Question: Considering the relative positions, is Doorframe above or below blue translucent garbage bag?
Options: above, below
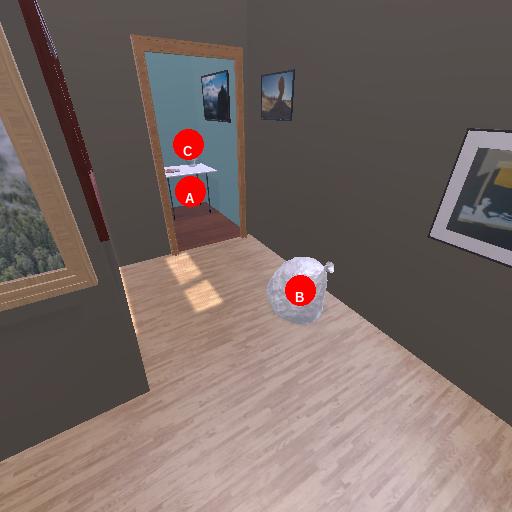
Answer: above